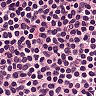
Metastatic tissue present: no